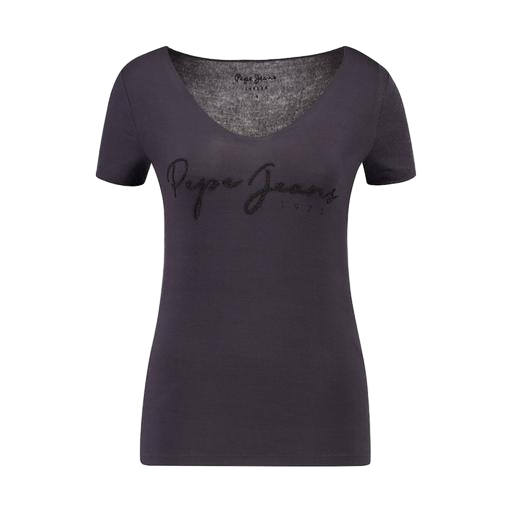
deep vee tee, scoop-neck tee, scoop neck t-shirt, white background